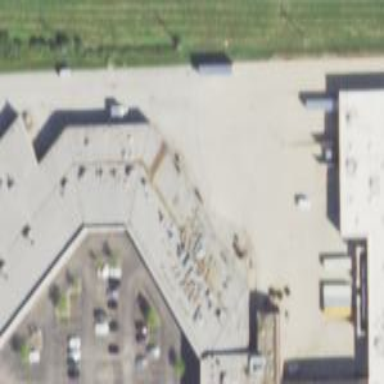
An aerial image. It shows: Retail building.